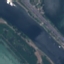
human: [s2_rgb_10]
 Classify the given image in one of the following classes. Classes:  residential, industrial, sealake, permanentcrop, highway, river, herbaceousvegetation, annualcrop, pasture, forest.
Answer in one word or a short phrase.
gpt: River